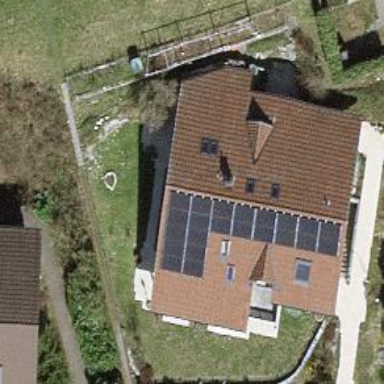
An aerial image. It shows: Solar photovoltaic panel generator.